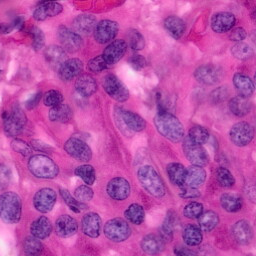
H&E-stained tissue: Pancreatic